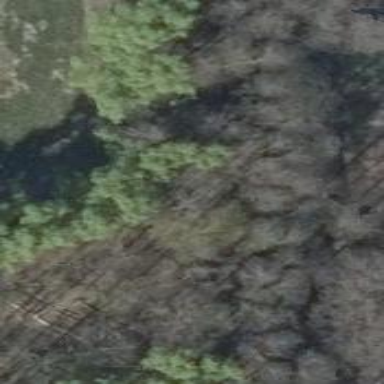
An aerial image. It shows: Row of trees in natural setting.